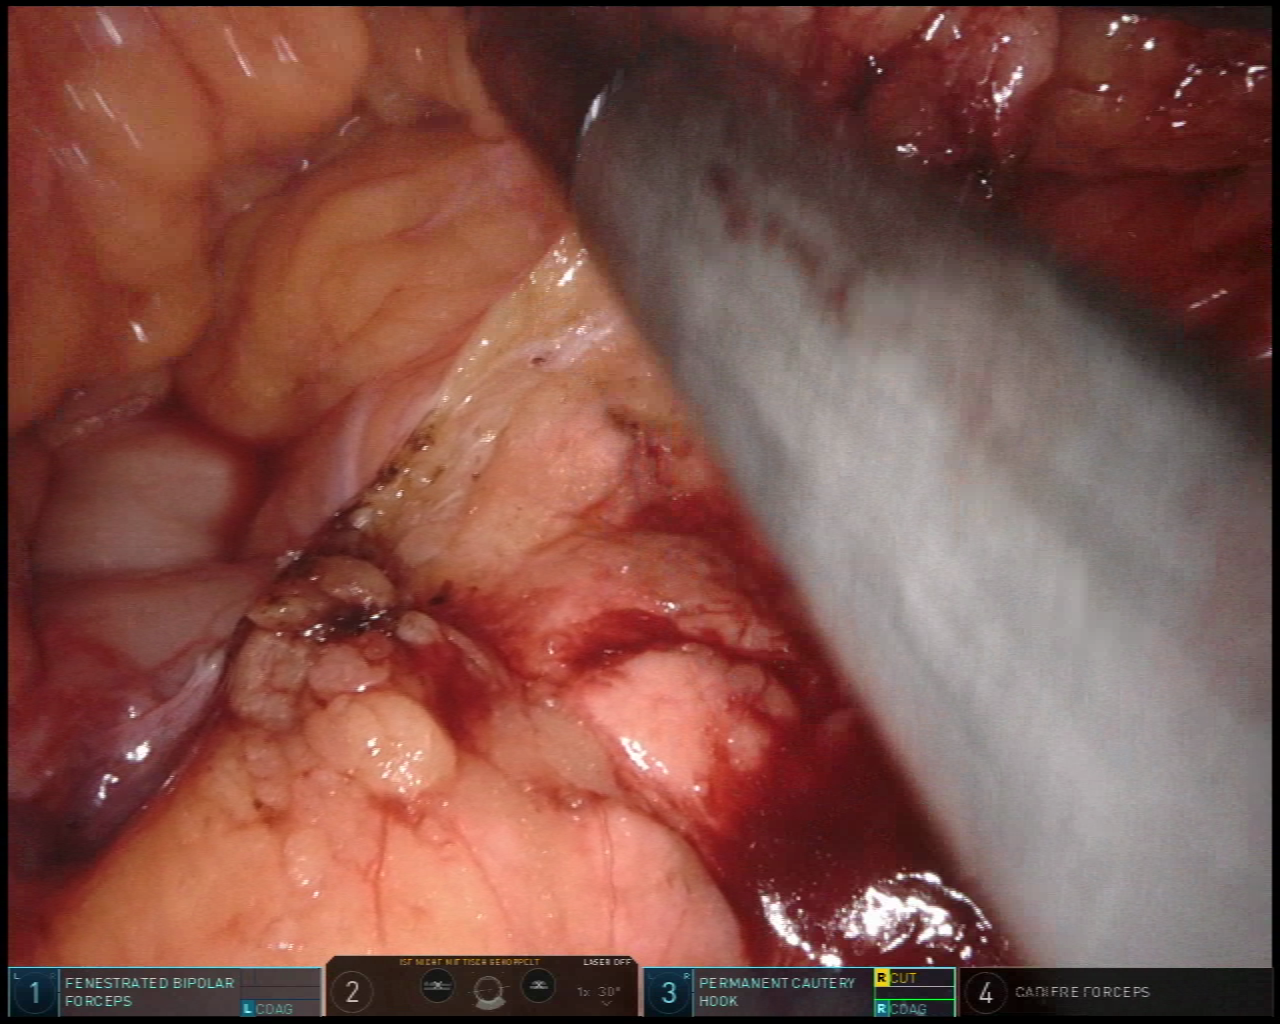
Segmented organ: pancreas
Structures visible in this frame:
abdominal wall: no
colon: no
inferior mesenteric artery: no
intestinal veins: no
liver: no
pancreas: yes
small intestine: no
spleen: no
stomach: yes
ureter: no
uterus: no
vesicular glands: no